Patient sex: F
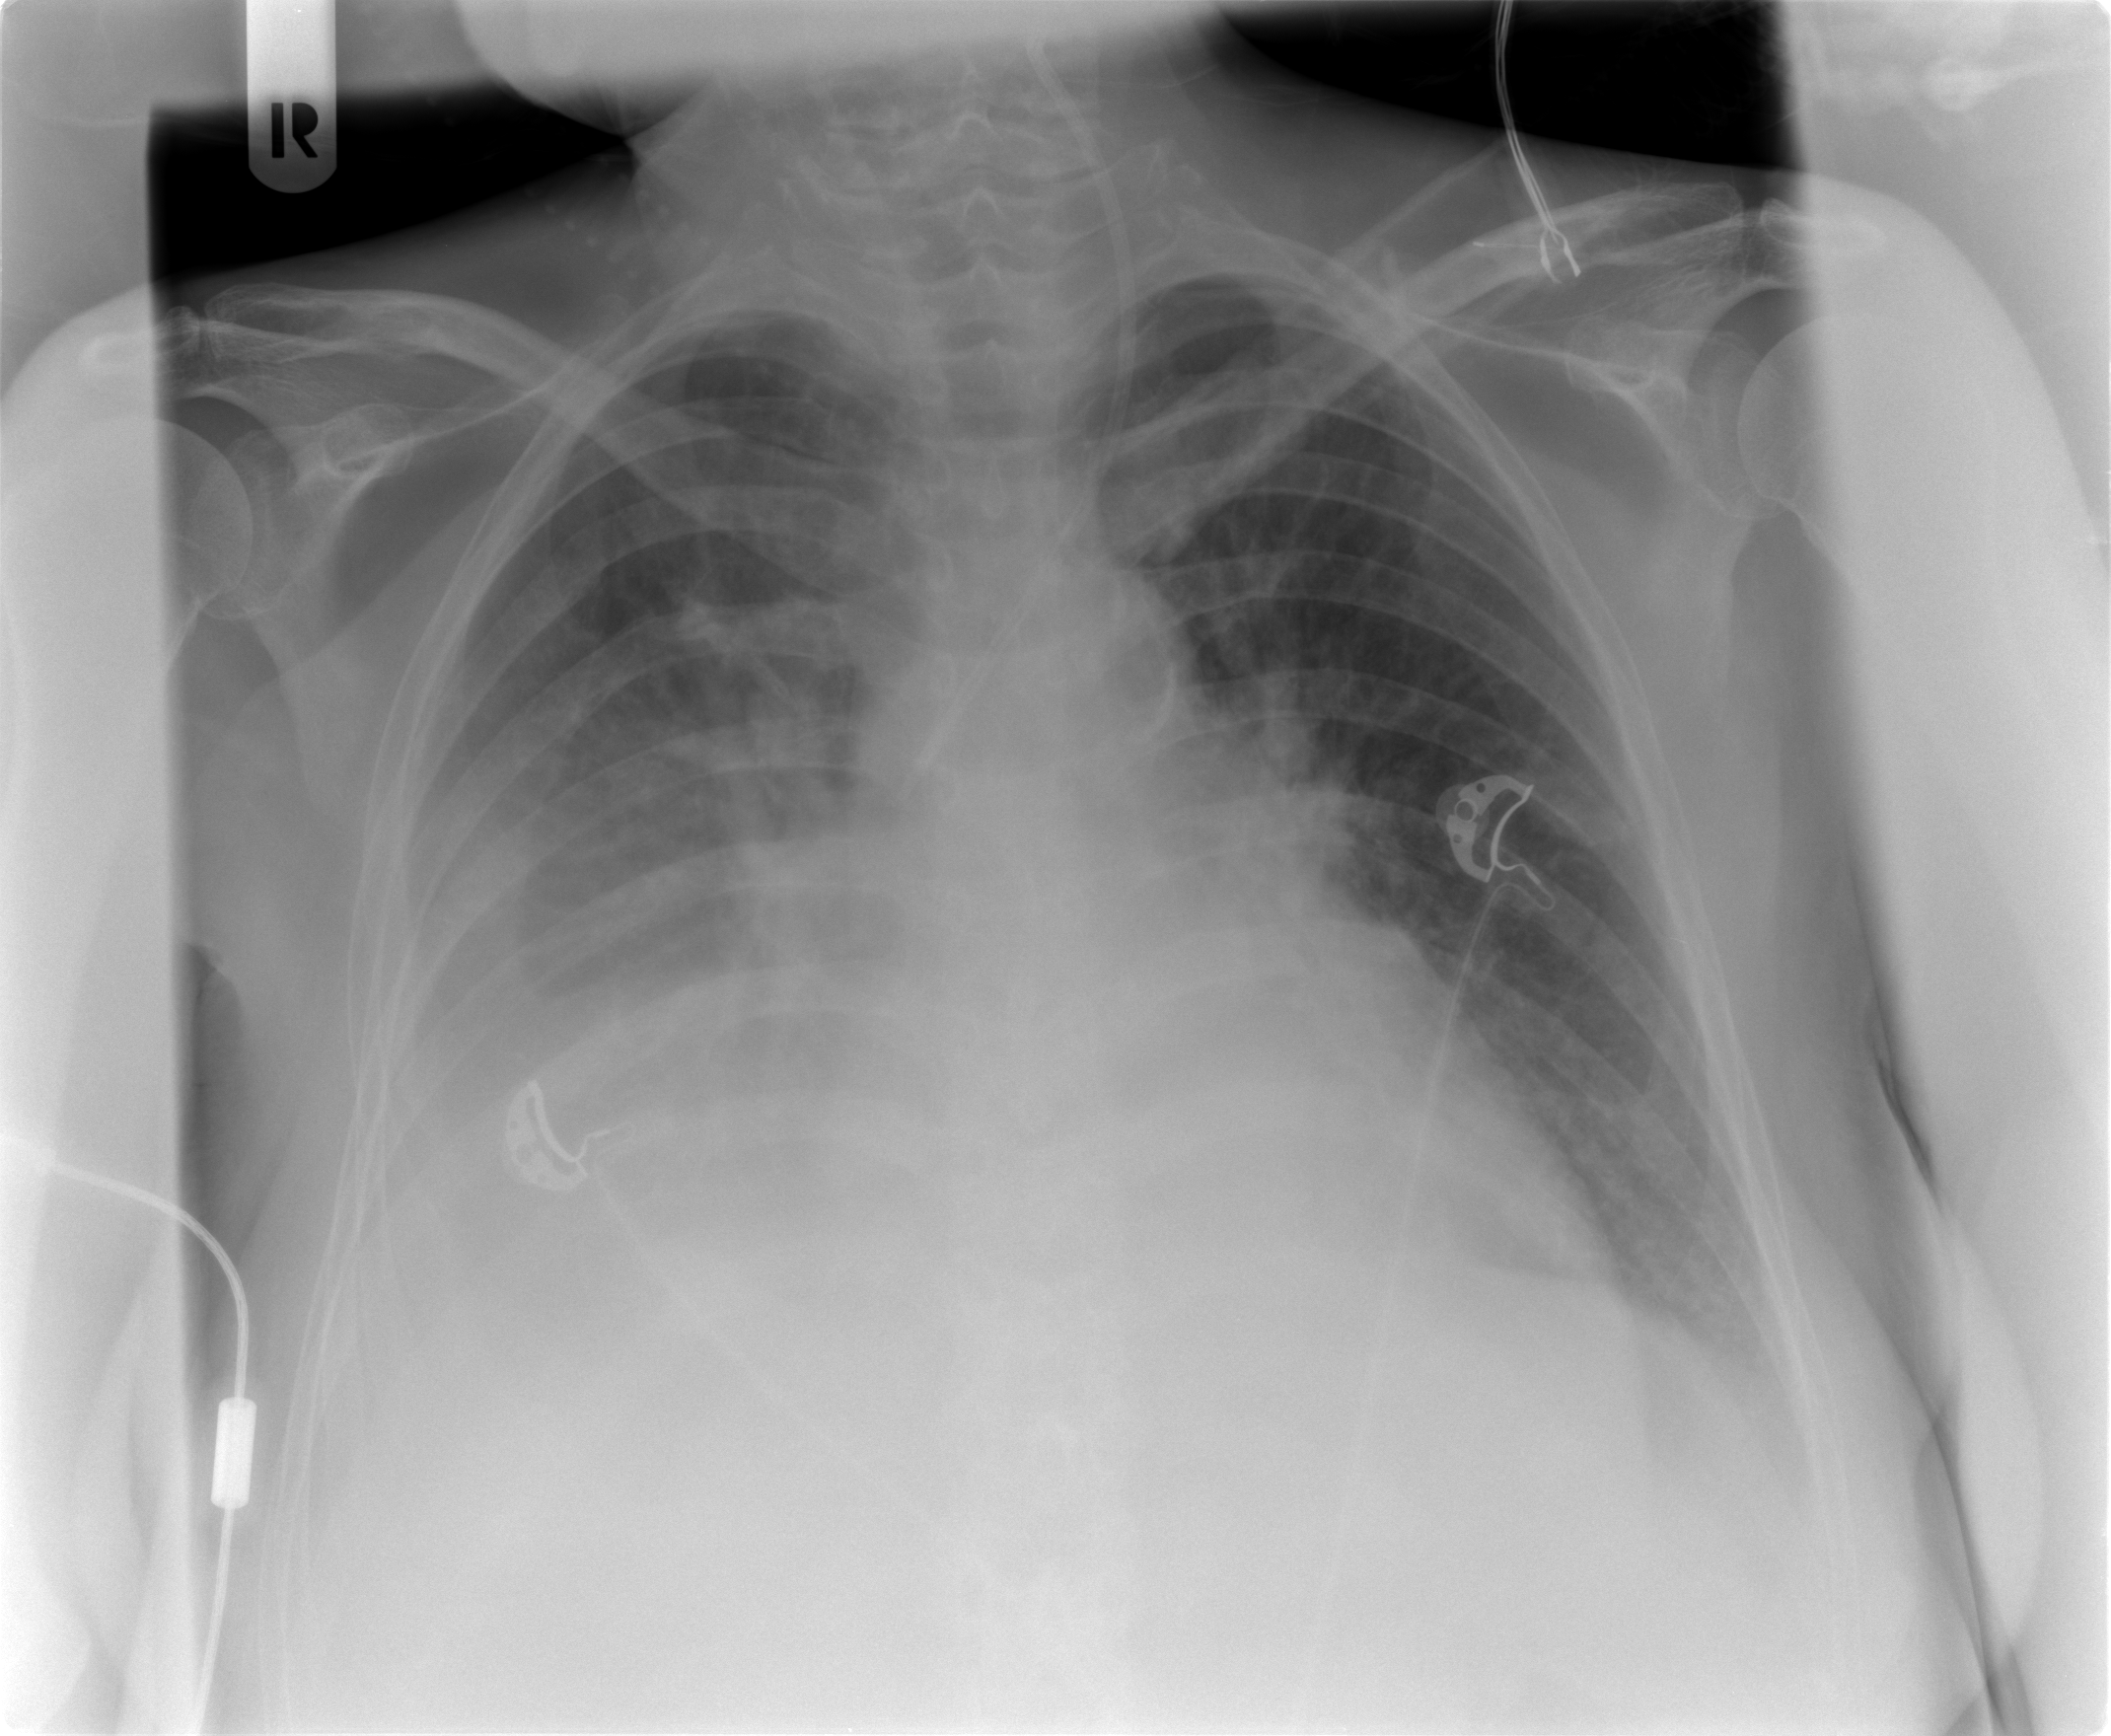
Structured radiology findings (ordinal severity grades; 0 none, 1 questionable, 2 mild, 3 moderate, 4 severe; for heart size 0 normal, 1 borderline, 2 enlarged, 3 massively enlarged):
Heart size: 1
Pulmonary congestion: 2
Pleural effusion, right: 3
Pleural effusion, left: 1
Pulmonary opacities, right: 2
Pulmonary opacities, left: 1
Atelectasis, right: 3
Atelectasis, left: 2